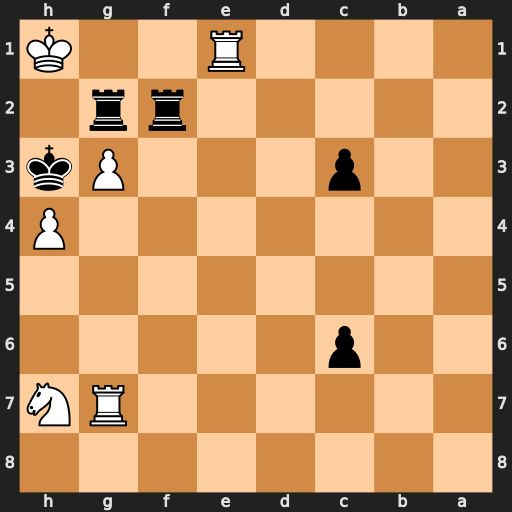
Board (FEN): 8/6RN/2p5/8/7P/2p3Pk/5rr1/4R2K
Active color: b
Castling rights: -
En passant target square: -
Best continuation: Rh2+ Kg1 Rfg2+ Kf1 Rh1#